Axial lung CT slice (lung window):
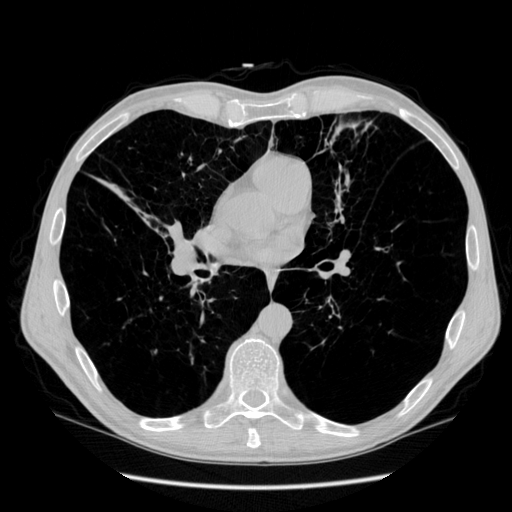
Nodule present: no